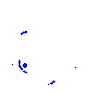
Particle: electron